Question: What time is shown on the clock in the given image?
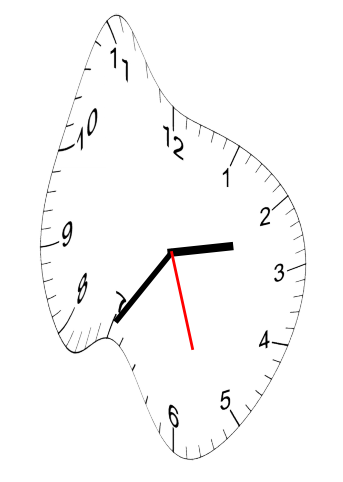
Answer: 02:35:27